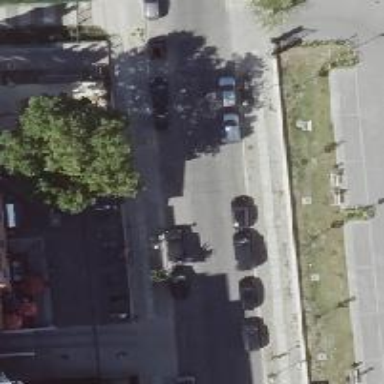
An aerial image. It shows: Residential road with asphalt surface and separate sidewalks on both sides. There are parallel parking lanes on both sides of the road.